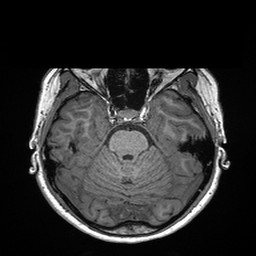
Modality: T1w
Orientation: coronal
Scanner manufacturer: siemens
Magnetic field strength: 3 T
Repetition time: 2.3 s
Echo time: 0.00298 s